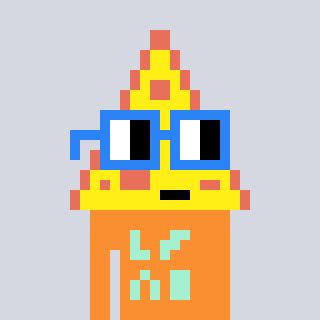
a pixel art character with square blue glasses, a pizza-shaped head and a orange-colored body on a cool background